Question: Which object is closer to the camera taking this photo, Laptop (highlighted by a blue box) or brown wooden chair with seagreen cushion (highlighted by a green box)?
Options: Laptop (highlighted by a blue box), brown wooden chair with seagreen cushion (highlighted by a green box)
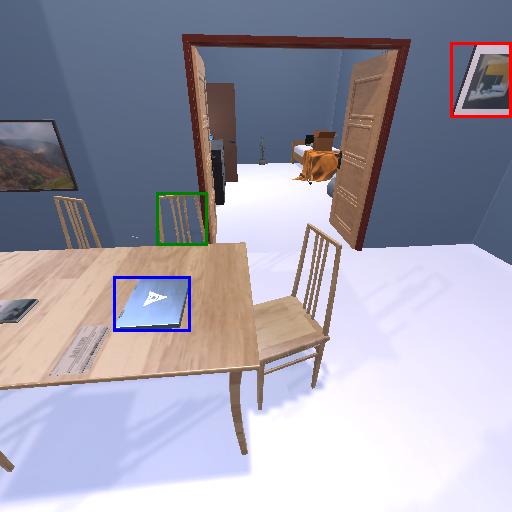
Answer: Laptop (highlighted by a blue box)